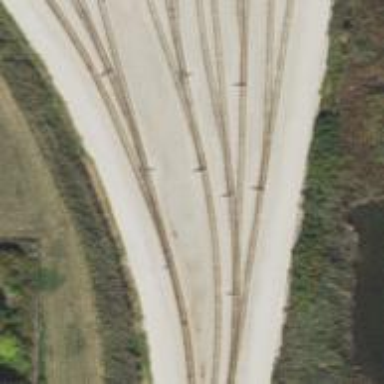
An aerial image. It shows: Rail spur service.